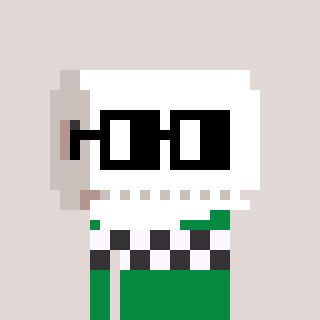
a pixel art character with square black glasses, a toiletpaper-full-shaped head and a green-colored body on a warm background